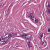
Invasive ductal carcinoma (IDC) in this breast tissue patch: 0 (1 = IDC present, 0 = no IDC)